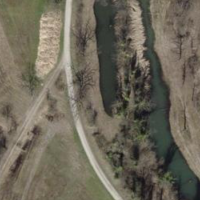
EUNIS habitat code: 23
Species observed at this site:
Certhia brachydactyla
Cyanistes caeruleus
Bufo bufo
Sturnus vulgaris
Sylvia borin
Aglais io
Fringilla coelebs
Aegithalos caudatus
Buteo buteo
Carduelis carduelis
Filipendula ulmaria
Tettigonia viridissima
Ischnura elegans
Ajuga reptans
Pseudochorthippus parallelus
Lysimachia vulgaris
Parus major
Sitta europaea
Sympetrum sanguineum
Roeseliana roeselii